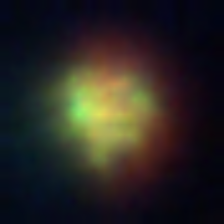
Taxon: NanoPlankton
Group: Other